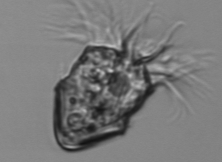
Label: Strombidium_inclinatum